Aerial crown-view tile of a tropical tree (Barro Colorado Island, Panama), acquired 20250414:
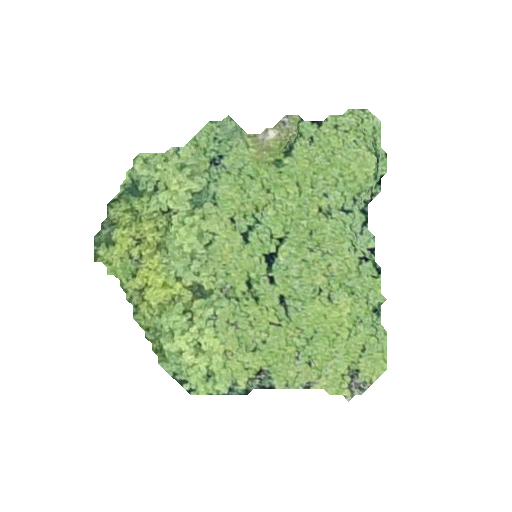
Species: Apeiba membranacea
GBIF accepted scientific name: Apeiba membranacea
Crown area: 96.977 m²